Current action and preconditions to check: trajectory_clear

Your task: For each precondition in the list above, predict whether it will hold at this action.

Consider the current scene as observed from the mobile robot's camera, and analyze the predicted future states of all dynamic agents (e.g., people, animals, vehicles, or any moving entities) within the NEXT SECOND.

IMPORTANT: Only answer "very likely" if you are absolutely certain—based on strong, clear evidence—that a dynamic agent will violate the precondition in the predicted future state. Do NOT answer "very likely" for unlikely, ambiguous, or low-probability risks.

Ask yourself for each precondition: Is there a high probability, with clear and convincing evidence, that the predicted future states of any dynamic agent will interfere with the predicted future state of the currently executing action within the NEXT SECOND, causing that precondition to fail?

Assess the risk level based on these predictions. Use "likely" or "very likely" if motions create a clear risk of interference.

Use "neutral" or "improbable" if agents are nearby but their predicted paths are clearly diverging or non-conflicting.

Failure Risk Categories: "very improbable", "improbable", "neutral", "likely", "very likely"

Answer Format: Output ONLY the probability_of_failure value from these categories: "very improbable", "improbable", "neutral", "likely", "very likely"

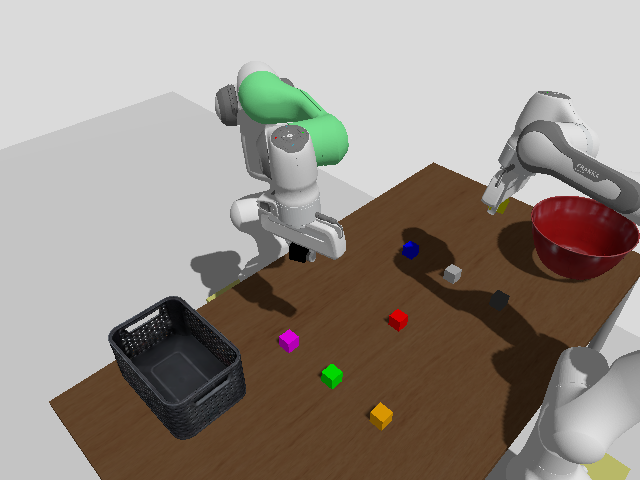

Answer: very improbable